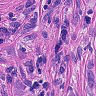
Metastatic tissue present: yes